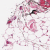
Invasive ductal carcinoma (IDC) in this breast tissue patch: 0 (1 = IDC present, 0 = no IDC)